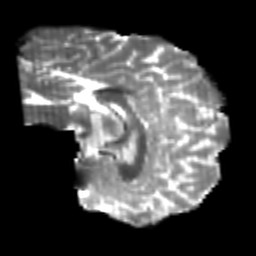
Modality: T2w
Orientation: sagittal
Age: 23
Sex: male
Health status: healthy
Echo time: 0.074 s